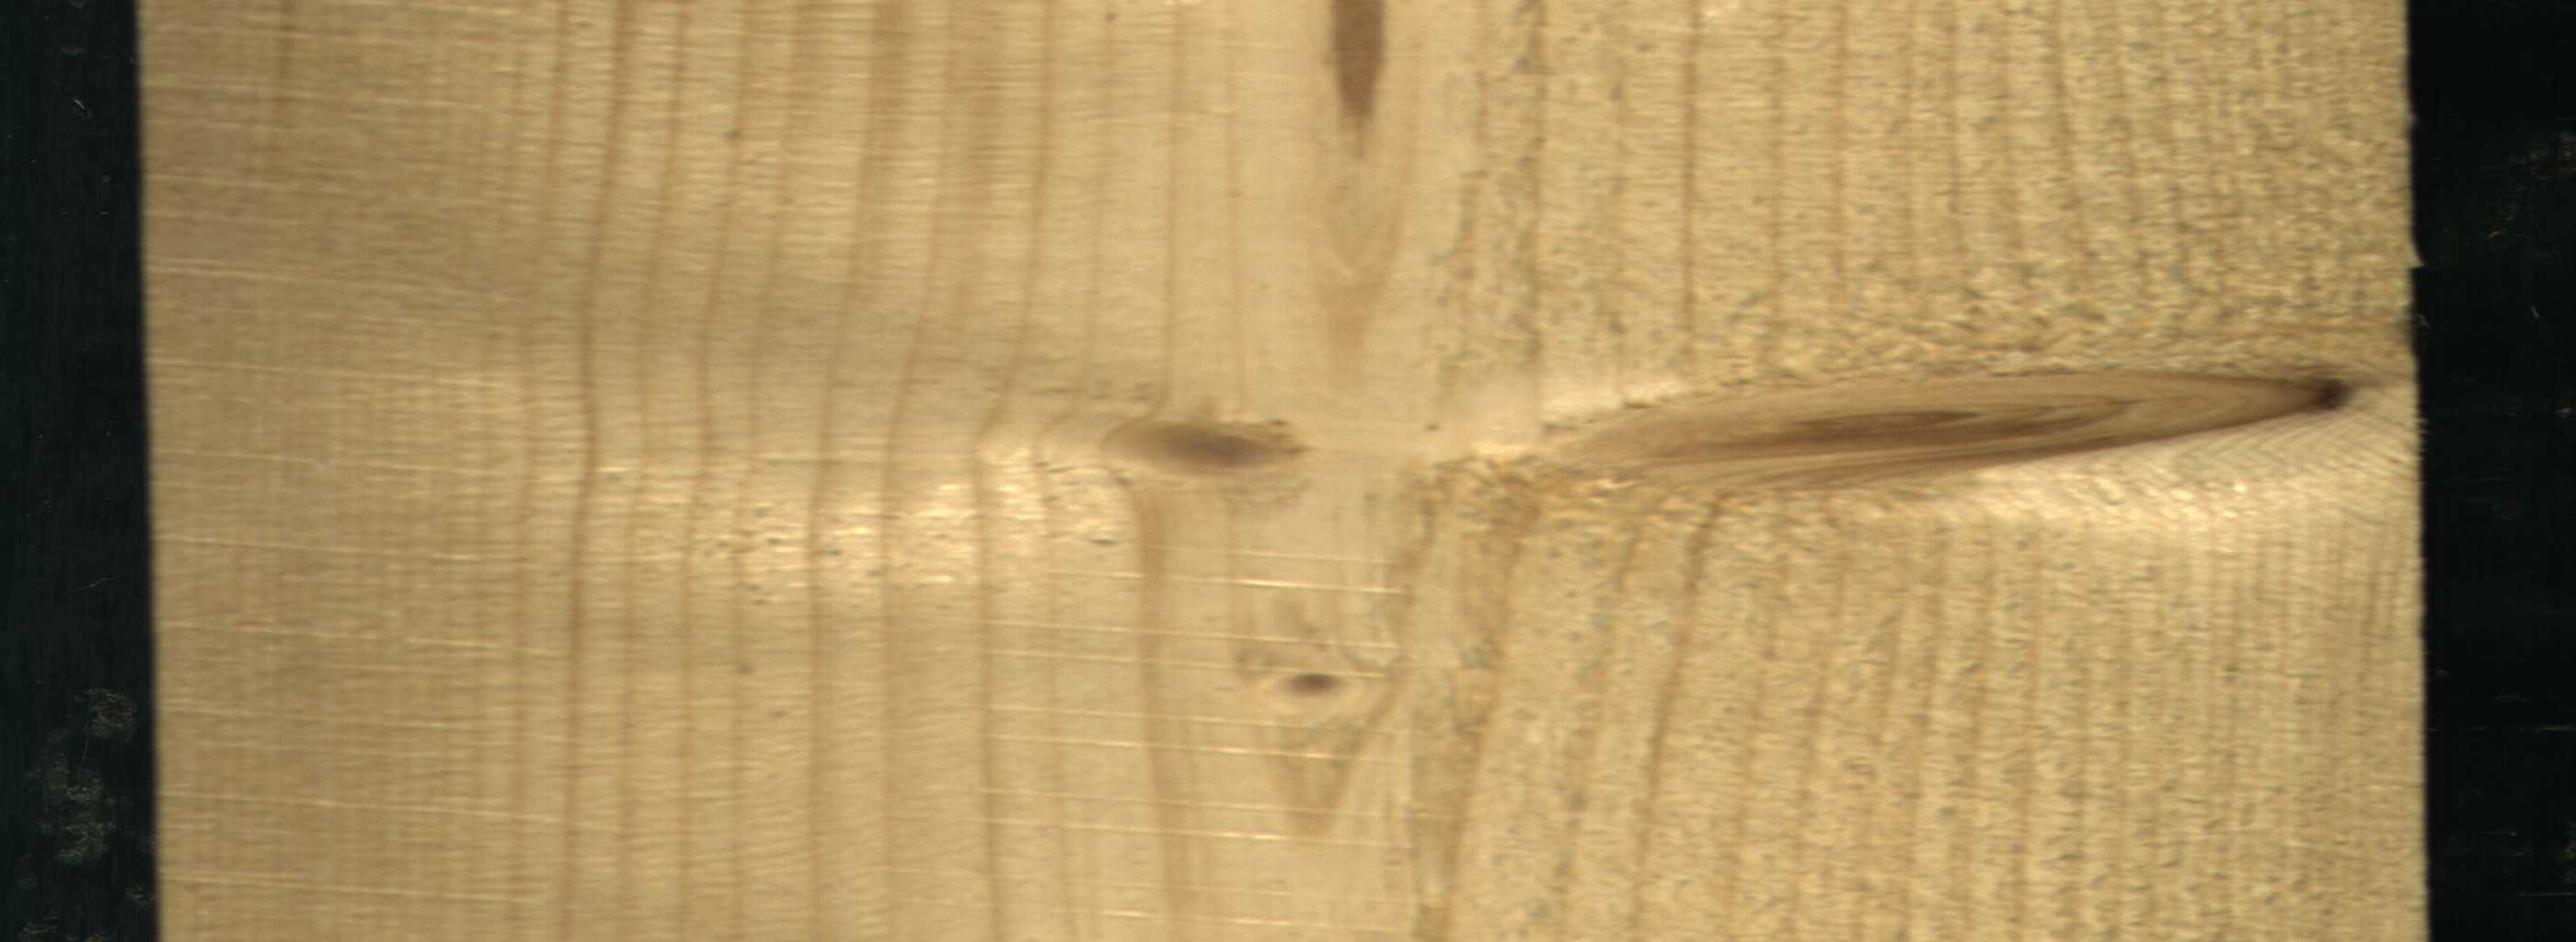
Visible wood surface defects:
Marrow
Live_Knot
Live_Knot
Live_Knot